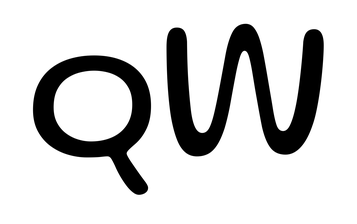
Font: Gluten_Light